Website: apple-inc
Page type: payment
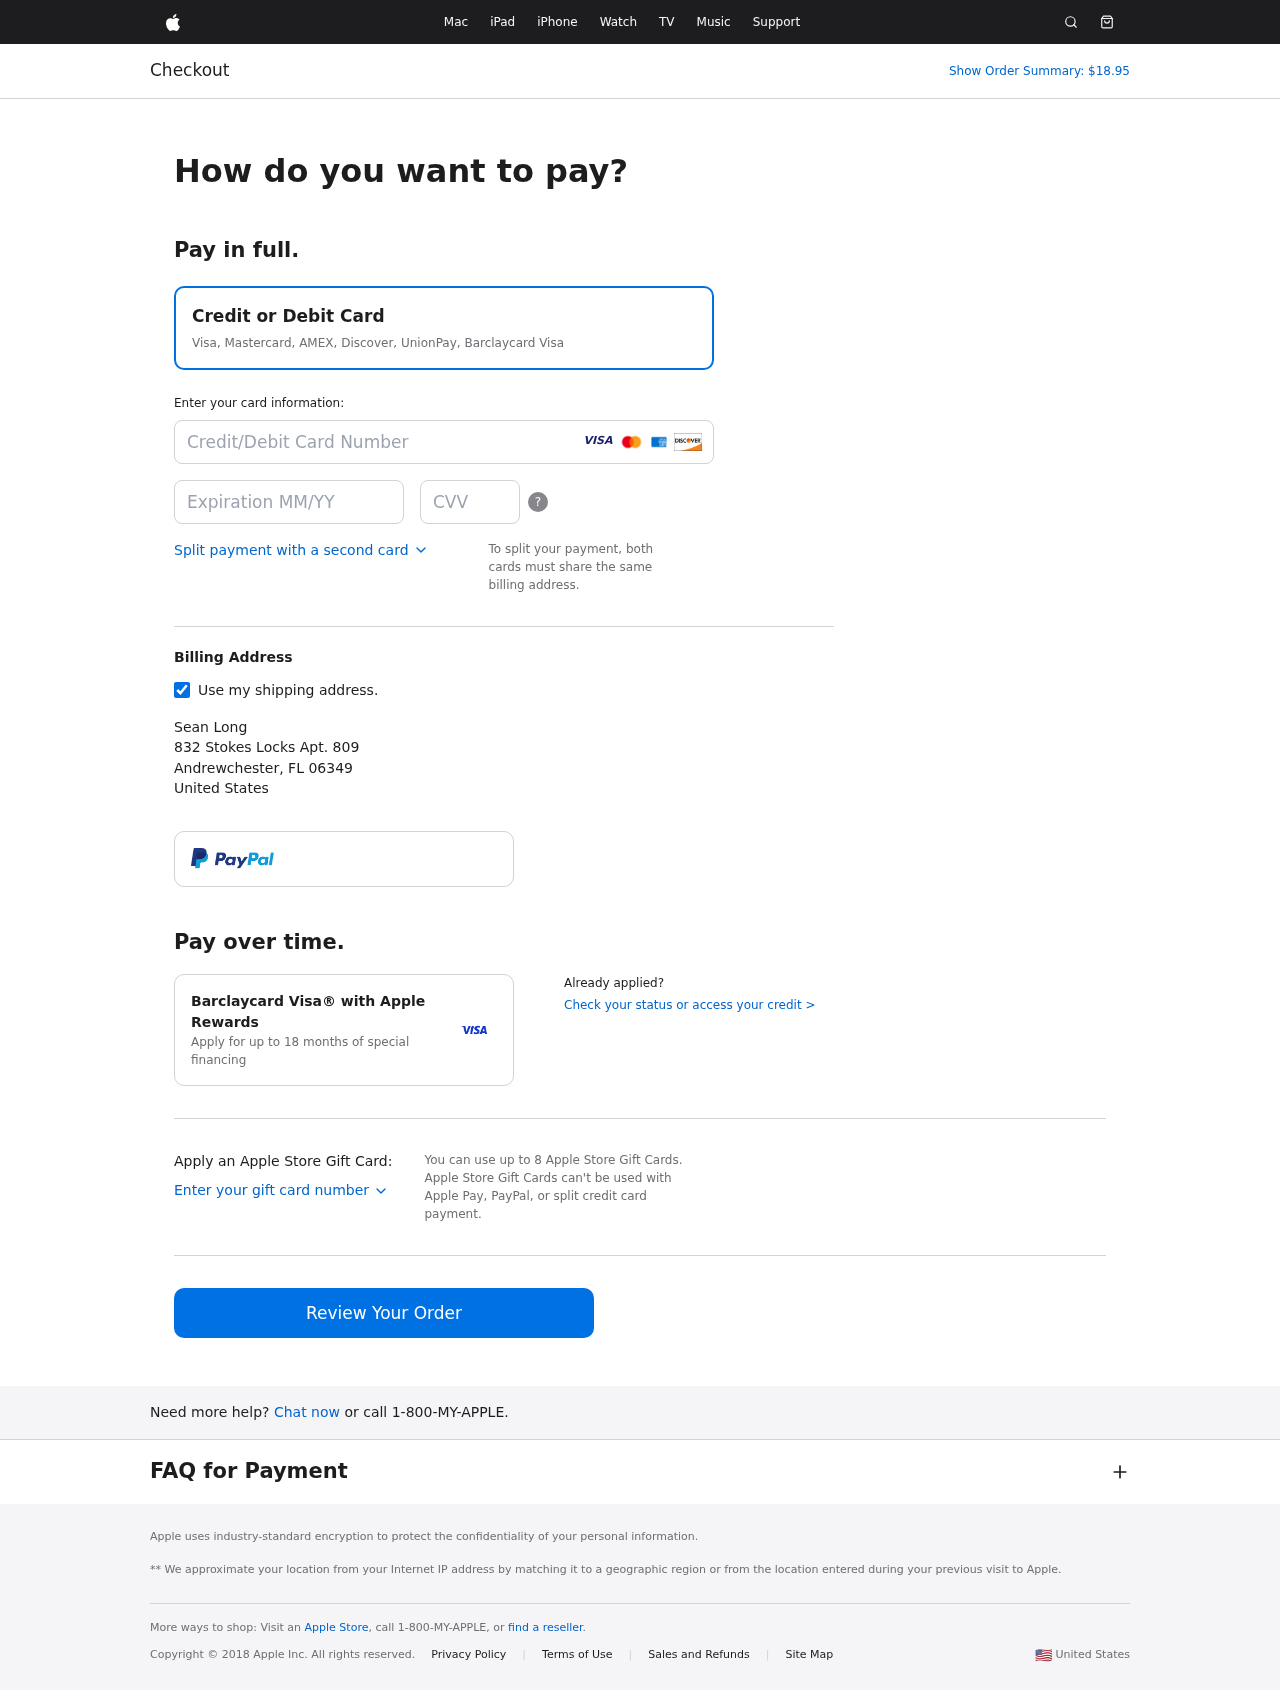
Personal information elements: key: PII_CARD_CVV
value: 999
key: PII_CARD_EXPIRY
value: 07/27
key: PII_CARD_NUMBER
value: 2718 5287 6331 2096
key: PII_CITY
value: Andrewchester
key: PII_COUNTRY
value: United States
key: PII_FULLNAME
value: Sean Long
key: PII_POSTCODE
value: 06349
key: PII_STATE_ABBR
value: FL
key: PII_STREET
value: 832 Stokes Locks Apt. 809
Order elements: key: ORDER_TOTAL
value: Show Order Summary: $18.95